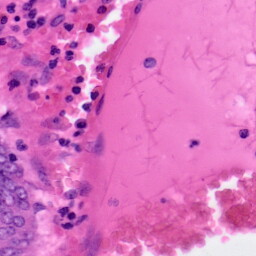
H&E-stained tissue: Colon